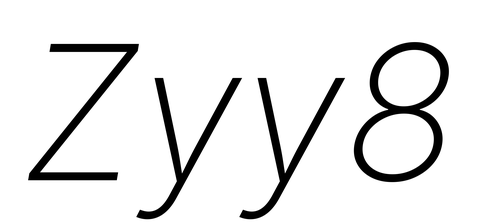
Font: Inter-Italic_ExtraLight_Italic